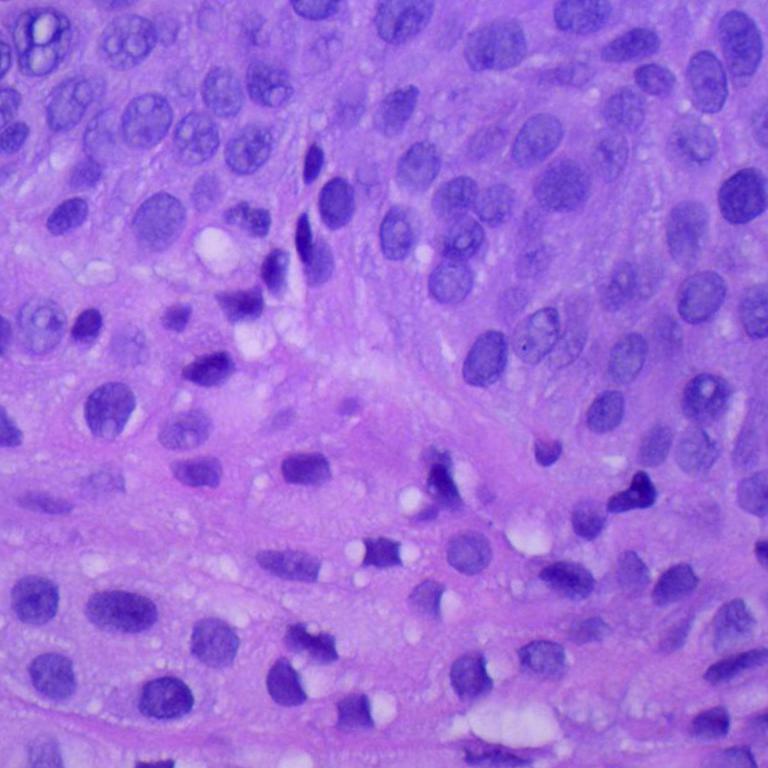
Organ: lung
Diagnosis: squamous carcinomas